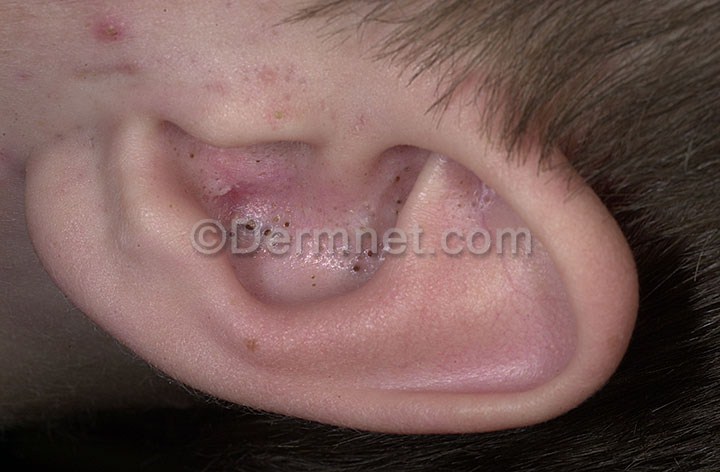
Disease: Acne and Rosacea Photos